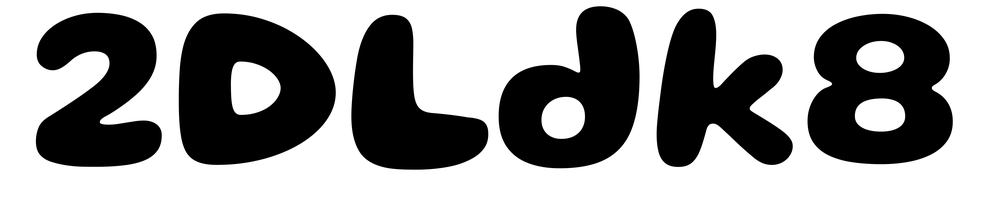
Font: Gluten_Bold